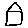
Label: house